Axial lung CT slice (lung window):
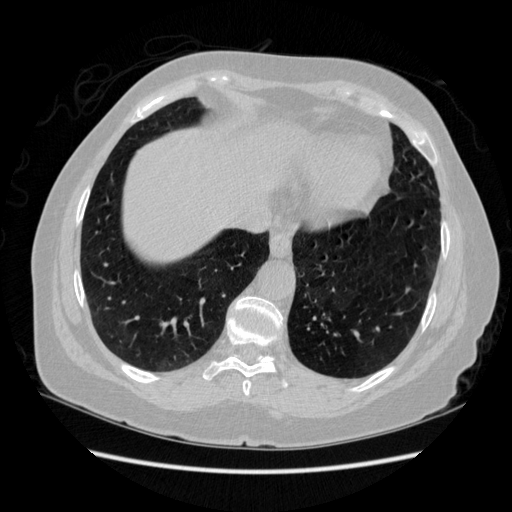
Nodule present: no